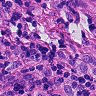
Metastatic tissue present: yes